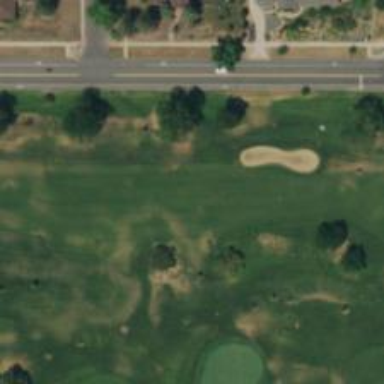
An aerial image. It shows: Golf hole.